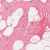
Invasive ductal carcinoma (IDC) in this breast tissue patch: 0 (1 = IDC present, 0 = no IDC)